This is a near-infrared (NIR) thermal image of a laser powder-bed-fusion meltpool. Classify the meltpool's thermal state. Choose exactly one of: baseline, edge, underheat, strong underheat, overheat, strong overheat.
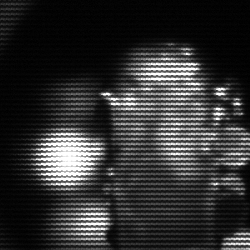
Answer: strong underheat